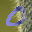
Label: 0